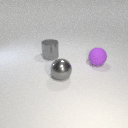
large purple rubber sphere in front of large gray metal cylinder